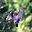
Label: 4